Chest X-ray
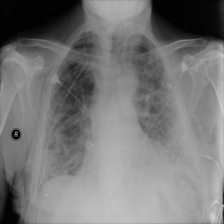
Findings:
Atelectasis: negative
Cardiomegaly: negative
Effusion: negative
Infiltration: positive
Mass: negative
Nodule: negative
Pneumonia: negative
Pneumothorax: negative
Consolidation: negative
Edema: negative
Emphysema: positive
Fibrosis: negative
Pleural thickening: negative
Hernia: negative